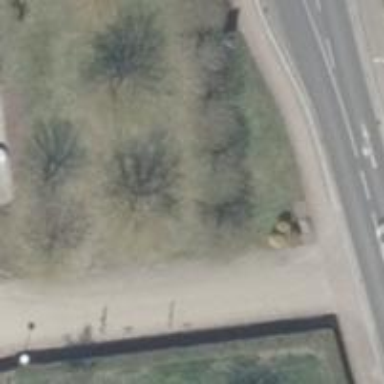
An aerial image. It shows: Avenue lined with deciduous broadleaved trees.